Field crop: maize
Growth stage: 1
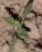
Species: atriplex